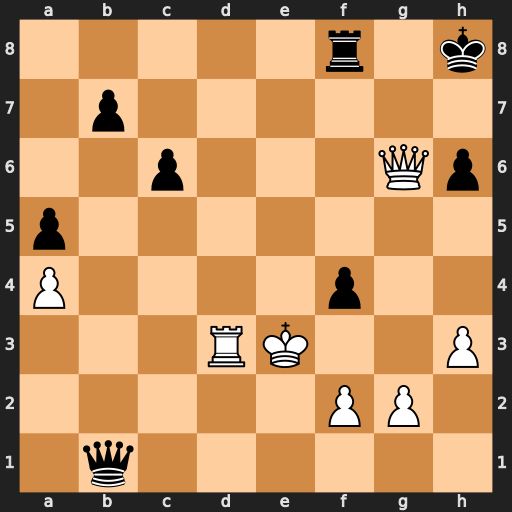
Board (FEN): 5r1k/1p6/2p3Qp/p7/P4p2/3RK2P/5PP1/1q6
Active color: w
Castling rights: -
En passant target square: -
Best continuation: Kf3 Qxd3+ Qxd3